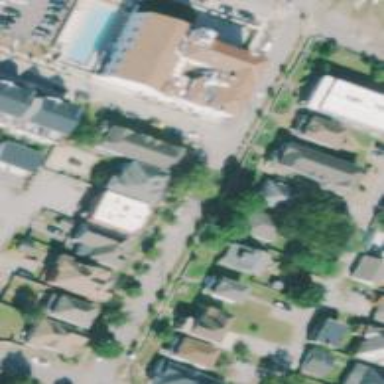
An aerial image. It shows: Residential road with asphalt surface. There is sidewalk on the left side.